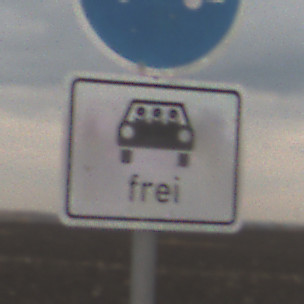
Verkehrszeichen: MehrfachbesetzePersonenkraftwagenFrei
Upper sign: Busssonderstreifen
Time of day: MorningAfternoon
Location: Outdoor (Nature)
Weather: Overcast
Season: NotSpecified
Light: Natural